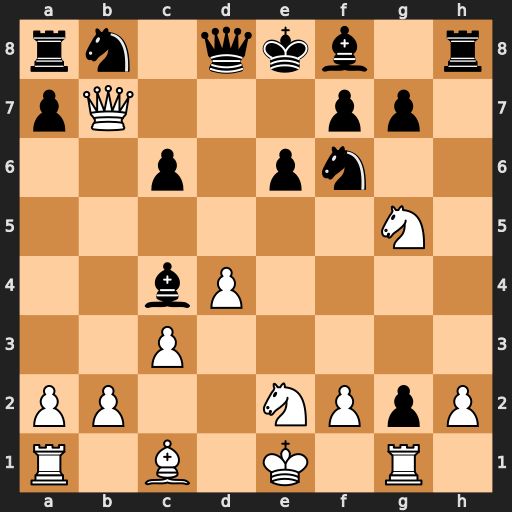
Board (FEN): rn1qkb1r/pQ3pp1/2p1pn2/6N1/2bP4/2P5/PP2NPpP/R1B1K1R1
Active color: w
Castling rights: Qkq
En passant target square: -
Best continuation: Qxf7#